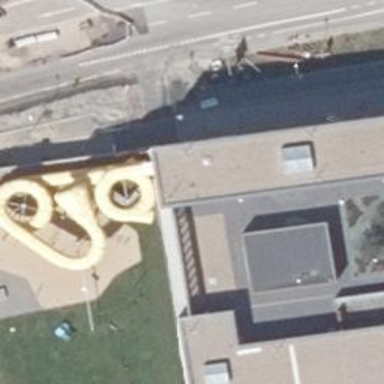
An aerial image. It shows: Plunge swimming pool on leisure land.